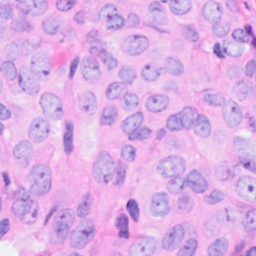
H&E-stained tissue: Breast